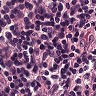
Metastatic tissue present: no